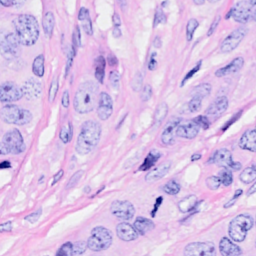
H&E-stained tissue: Breast